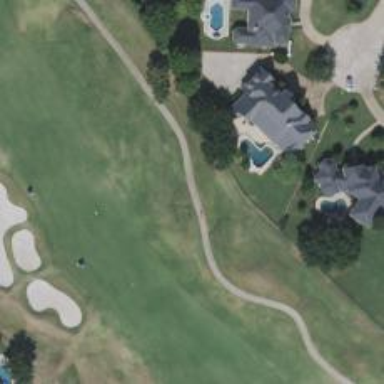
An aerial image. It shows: Footway that serves as golf path.